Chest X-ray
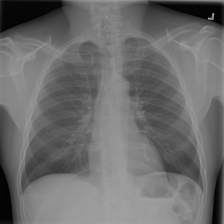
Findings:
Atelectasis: negative
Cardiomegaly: negative
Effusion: negative
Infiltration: negative
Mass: negative
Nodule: negative
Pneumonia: negative
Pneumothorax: negative
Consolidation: negative
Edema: negative
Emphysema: negative
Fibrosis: negative
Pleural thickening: negative
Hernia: negative